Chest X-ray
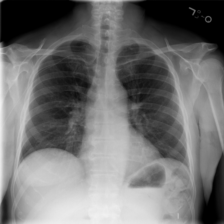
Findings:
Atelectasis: negative
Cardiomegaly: negative
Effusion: negative
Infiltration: negative
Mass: negative
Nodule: negative
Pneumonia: negative
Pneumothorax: negative
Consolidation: negative
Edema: negative
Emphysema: negative
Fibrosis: negative
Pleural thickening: negative
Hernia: negative